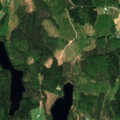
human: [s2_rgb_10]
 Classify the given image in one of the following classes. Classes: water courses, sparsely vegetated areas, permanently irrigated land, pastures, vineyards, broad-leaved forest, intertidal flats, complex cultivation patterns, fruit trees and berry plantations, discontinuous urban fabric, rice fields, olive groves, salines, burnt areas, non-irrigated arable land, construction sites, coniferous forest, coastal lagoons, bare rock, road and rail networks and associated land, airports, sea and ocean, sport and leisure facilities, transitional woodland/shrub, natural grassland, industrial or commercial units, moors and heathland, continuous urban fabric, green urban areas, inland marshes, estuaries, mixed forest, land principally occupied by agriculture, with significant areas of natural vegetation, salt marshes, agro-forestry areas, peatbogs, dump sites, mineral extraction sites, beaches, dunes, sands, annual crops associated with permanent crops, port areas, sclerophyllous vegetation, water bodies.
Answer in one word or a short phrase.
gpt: non-irrigated arable land, land principally occupied by agriculture, with significant areas of natural vegetation, coniferous forest, mixed forest, transitional woodland/shrub, water bodies